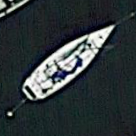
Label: civil